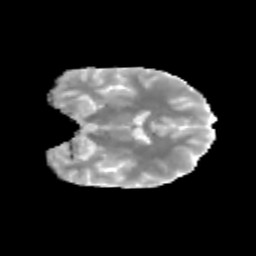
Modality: MD
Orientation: coronal
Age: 13
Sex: female
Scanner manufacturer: siemens
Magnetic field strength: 3 T
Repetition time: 3.8 s
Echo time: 0.07 s